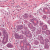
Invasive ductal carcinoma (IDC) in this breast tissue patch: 0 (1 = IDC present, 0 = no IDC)